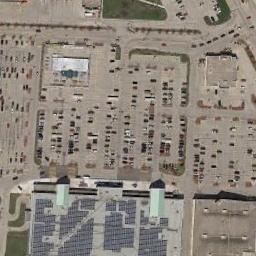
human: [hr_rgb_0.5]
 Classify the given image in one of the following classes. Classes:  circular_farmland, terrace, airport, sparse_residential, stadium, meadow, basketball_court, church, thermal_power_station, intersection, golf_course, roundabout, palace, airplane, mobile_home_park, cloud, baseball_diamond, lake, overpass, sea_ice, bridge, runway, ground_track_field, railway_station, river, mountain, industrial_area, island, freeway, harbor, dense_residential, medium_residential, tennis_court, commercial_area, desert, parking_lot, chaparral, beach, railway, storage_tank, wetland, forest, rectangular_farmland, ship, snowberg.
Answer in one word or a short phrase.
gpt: parking_lot